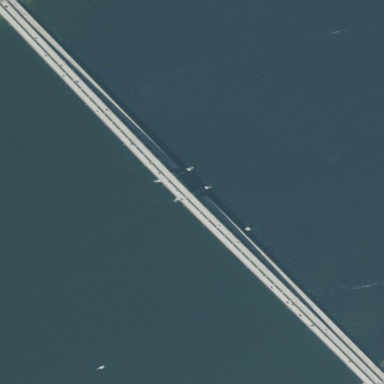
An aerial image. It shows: Man-made bridge.